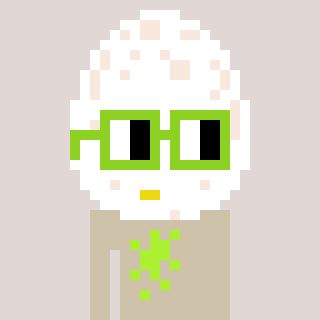
a pixel art character with square light green glasses, a egg-shaped head and a bege-colored body on a warm background